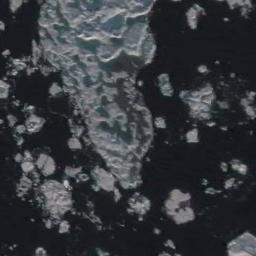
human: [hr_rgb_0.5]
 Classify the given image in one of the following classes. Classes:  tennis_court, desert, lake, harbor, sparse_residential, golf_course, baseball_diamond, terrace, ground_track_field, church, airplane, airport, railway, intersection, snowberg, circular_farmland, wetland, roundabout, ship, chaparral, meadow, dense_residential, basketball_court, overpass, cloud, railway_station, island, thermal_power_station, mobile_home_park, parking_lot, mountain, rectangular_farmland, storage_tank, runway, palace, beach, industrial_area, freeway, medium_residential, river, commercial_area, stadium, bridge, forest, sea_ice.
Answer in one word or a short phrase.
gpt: sea_ice